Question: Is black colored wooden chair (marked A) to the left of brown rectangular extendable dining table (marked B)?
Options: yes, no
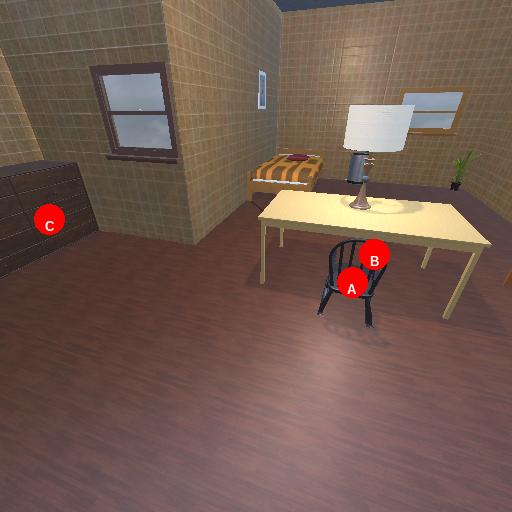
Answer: yes